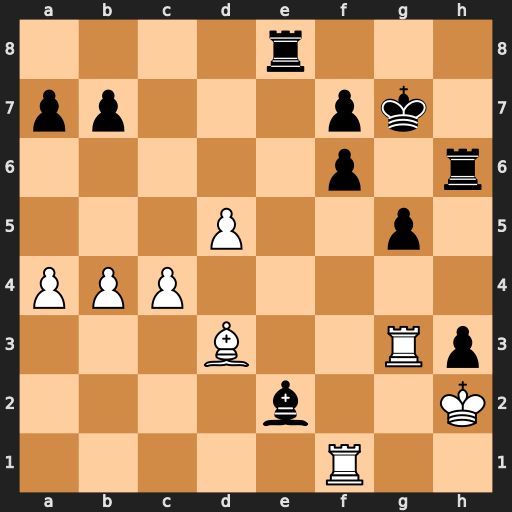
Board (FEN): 4r3/pp3pk1/5p1r/3P2p1/PPP5/3B2Rp/4b2K/5R2
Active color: w
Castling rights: -
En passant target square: -
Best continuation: Re1 Bxd3 Rxe8